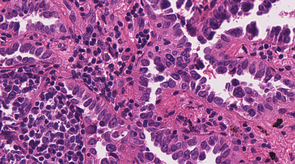
Tumor epithelial tissue: yes
Tumor-associated stroma tissue: yes
Normal tissue: no